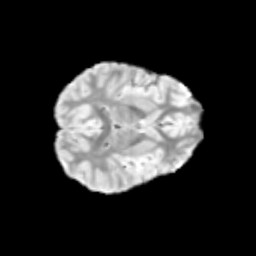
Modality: T2w
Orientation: axial
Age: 9
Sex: female
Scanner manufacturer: siemens
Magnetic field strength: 3 T
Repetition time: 3.8 s
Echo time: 0.07 s